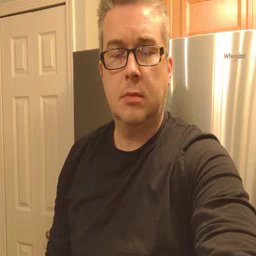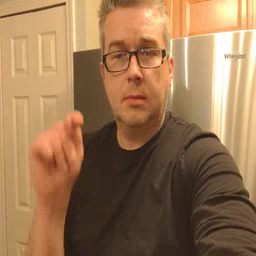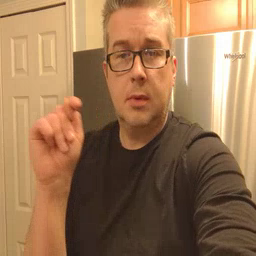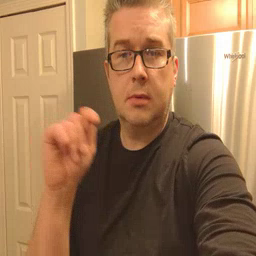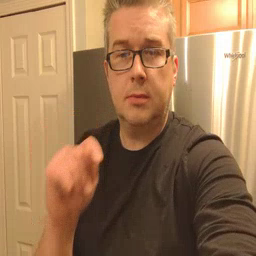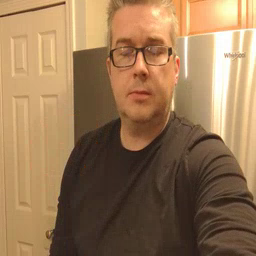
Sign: potty